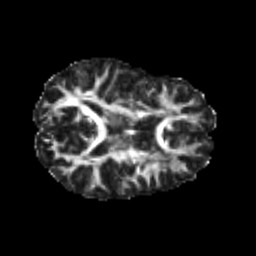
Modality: FA
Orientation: axial
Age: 20
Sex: female
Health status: healthy
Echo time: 0.074 s